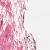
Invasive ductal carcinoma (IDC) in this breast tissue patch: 0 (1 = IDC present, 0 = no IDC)